Question: I'm using datavisualization for silverlight 5. and the Stacked100BarSeries.
I want the count of each group to be displayed in front of the color, like I demonstrated in the image below. By default it's displayed on the tooltip.
How can I do that ?

XAML:
'''
<chartingToolkit:Chart Title="Checkups (100% Stacked Bar)">
<chartingToolkit:Stacked100BarSeries>
<chartingToolkit:SeriesDefinition ItemsSource="{Binding CheckupsQ1}" DependentValuePath="Count" IndependentValuePath="Species" Title="Q1"/>
<chartingToolkit:SeriesDefinition ItemsSource="{Binding CheckupsQ2}" DependentValuePath="Count" IndependentValuePath="Species" Title="Q2"/>
<chartingToolkit:SeriesDefinition ItemsSource="{Binding CheckupsQ3}" DependentValuePath="Count" IndependentValuePath="Species" Title="Q3"/>
<chartingToolkit:SeriesDefinition ItemsSource="{Binding CheckupsQ4}" DependentValuePath="Count" IndependentValuePath="Species" Title="Q4"/>
</chartingToolkit:Stacked100BarSeries>
<chartingToolkit:Chart.Axes>
<chartingToolkit:CategoryAxis Orientation="Y" Title="Species"/>
<chartingToolkit:LinearAxis Orientation="X" Title="Percent" ShowGridLines="True"/>
</chartingToolkit:Chart.Axes>
</chartingToolkit:Chart>
'''
Code behind:
'''
public partial class Page1 : Page
{
public IEnumerable<Pet> CheckupsQ1 { get; private set; }
public IEnumerable<Pet> CheckupsQ2 { get; private set; }
public IEnumerable<Pet> CheckupsQ3 { get; private set; }
public IEnumerable<Pet> CheckupsQ4 { get; private set; }
public Page1()
{
CheckupsQ1 = new Pet[] { new Pet { Species = "Dog", Count = 20 } };
CheckupsQ2 = new Pet[] { new Pet { Species = "Dog", Count = 20 } };
CheckupsQ3 = new Pet[] { new Pet { Species = "Dog", Count = 20 } };
CheckupsQ4 = new Pet[] { new Pet { Species = "Dog", Count = 20 } };
InitializeComponent();
DataContext = this;
}
}
'''
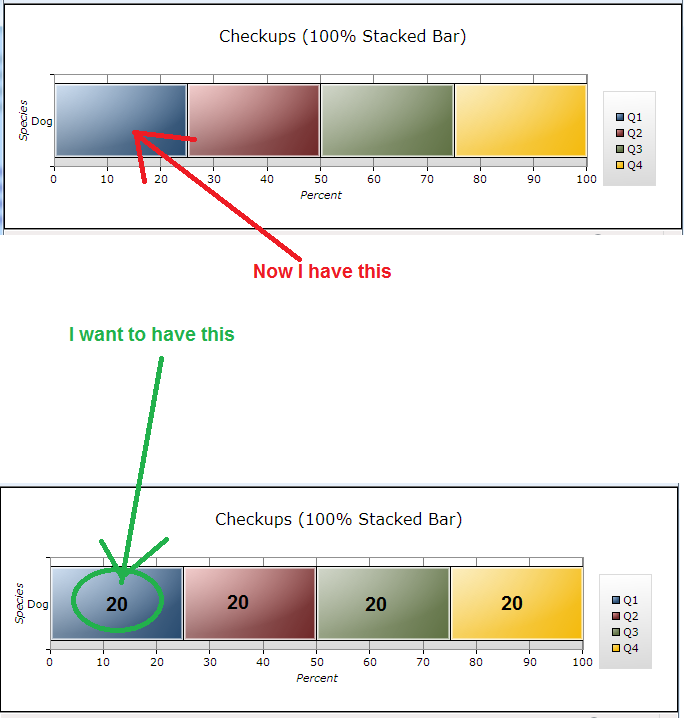
Answer: Ok I resolved it.
With Expression blend I Edited the chart templates and this is the xaml that do the magic
(Pay extra attention to the line with the FormattedDependentValue):
'''
<Style x:Key="@DataPointStyle" TargetType="toolkit:BarDataPoint">
<Setter Property="Template">
<Setter.Value>
<ControlTemplate TargetType="toolkit:BarDataPoint">
<Border BorderBrush="{TemplateBinding BorderBrush}" BorderThickness="{TemplateBinding BorderThickness}"
x:Name="Root" Margin="0,5,0,5">
<Border.Effect>
<DropShadowEffect Opacity="0.25" ShadowDepth="1.5" Direction="300"/>
</Border.Effect>
<Grid Background="{TemplateBinding Background}">
<TextBlock Text="{TemplateBinding FormattedDependentValue}"
FontSize="13" VerticalAlignment="Center" HorizontalAlignment="Center"/>
</Grid>
</Border>
</ControlTemplate>
</Setter.Value>
</Setter>
</Style>
'''